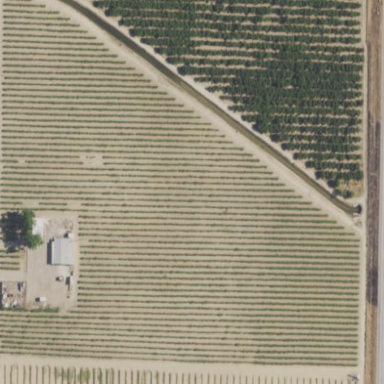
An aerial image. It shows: Vineyard.